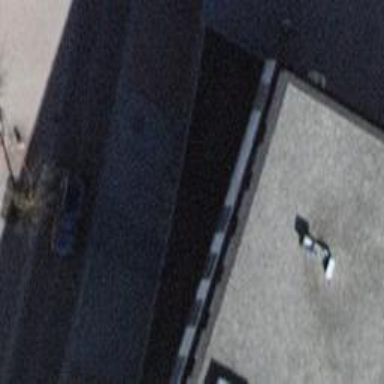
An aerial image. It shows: View of roof of building.